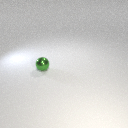
small green metal sphere